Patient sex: F
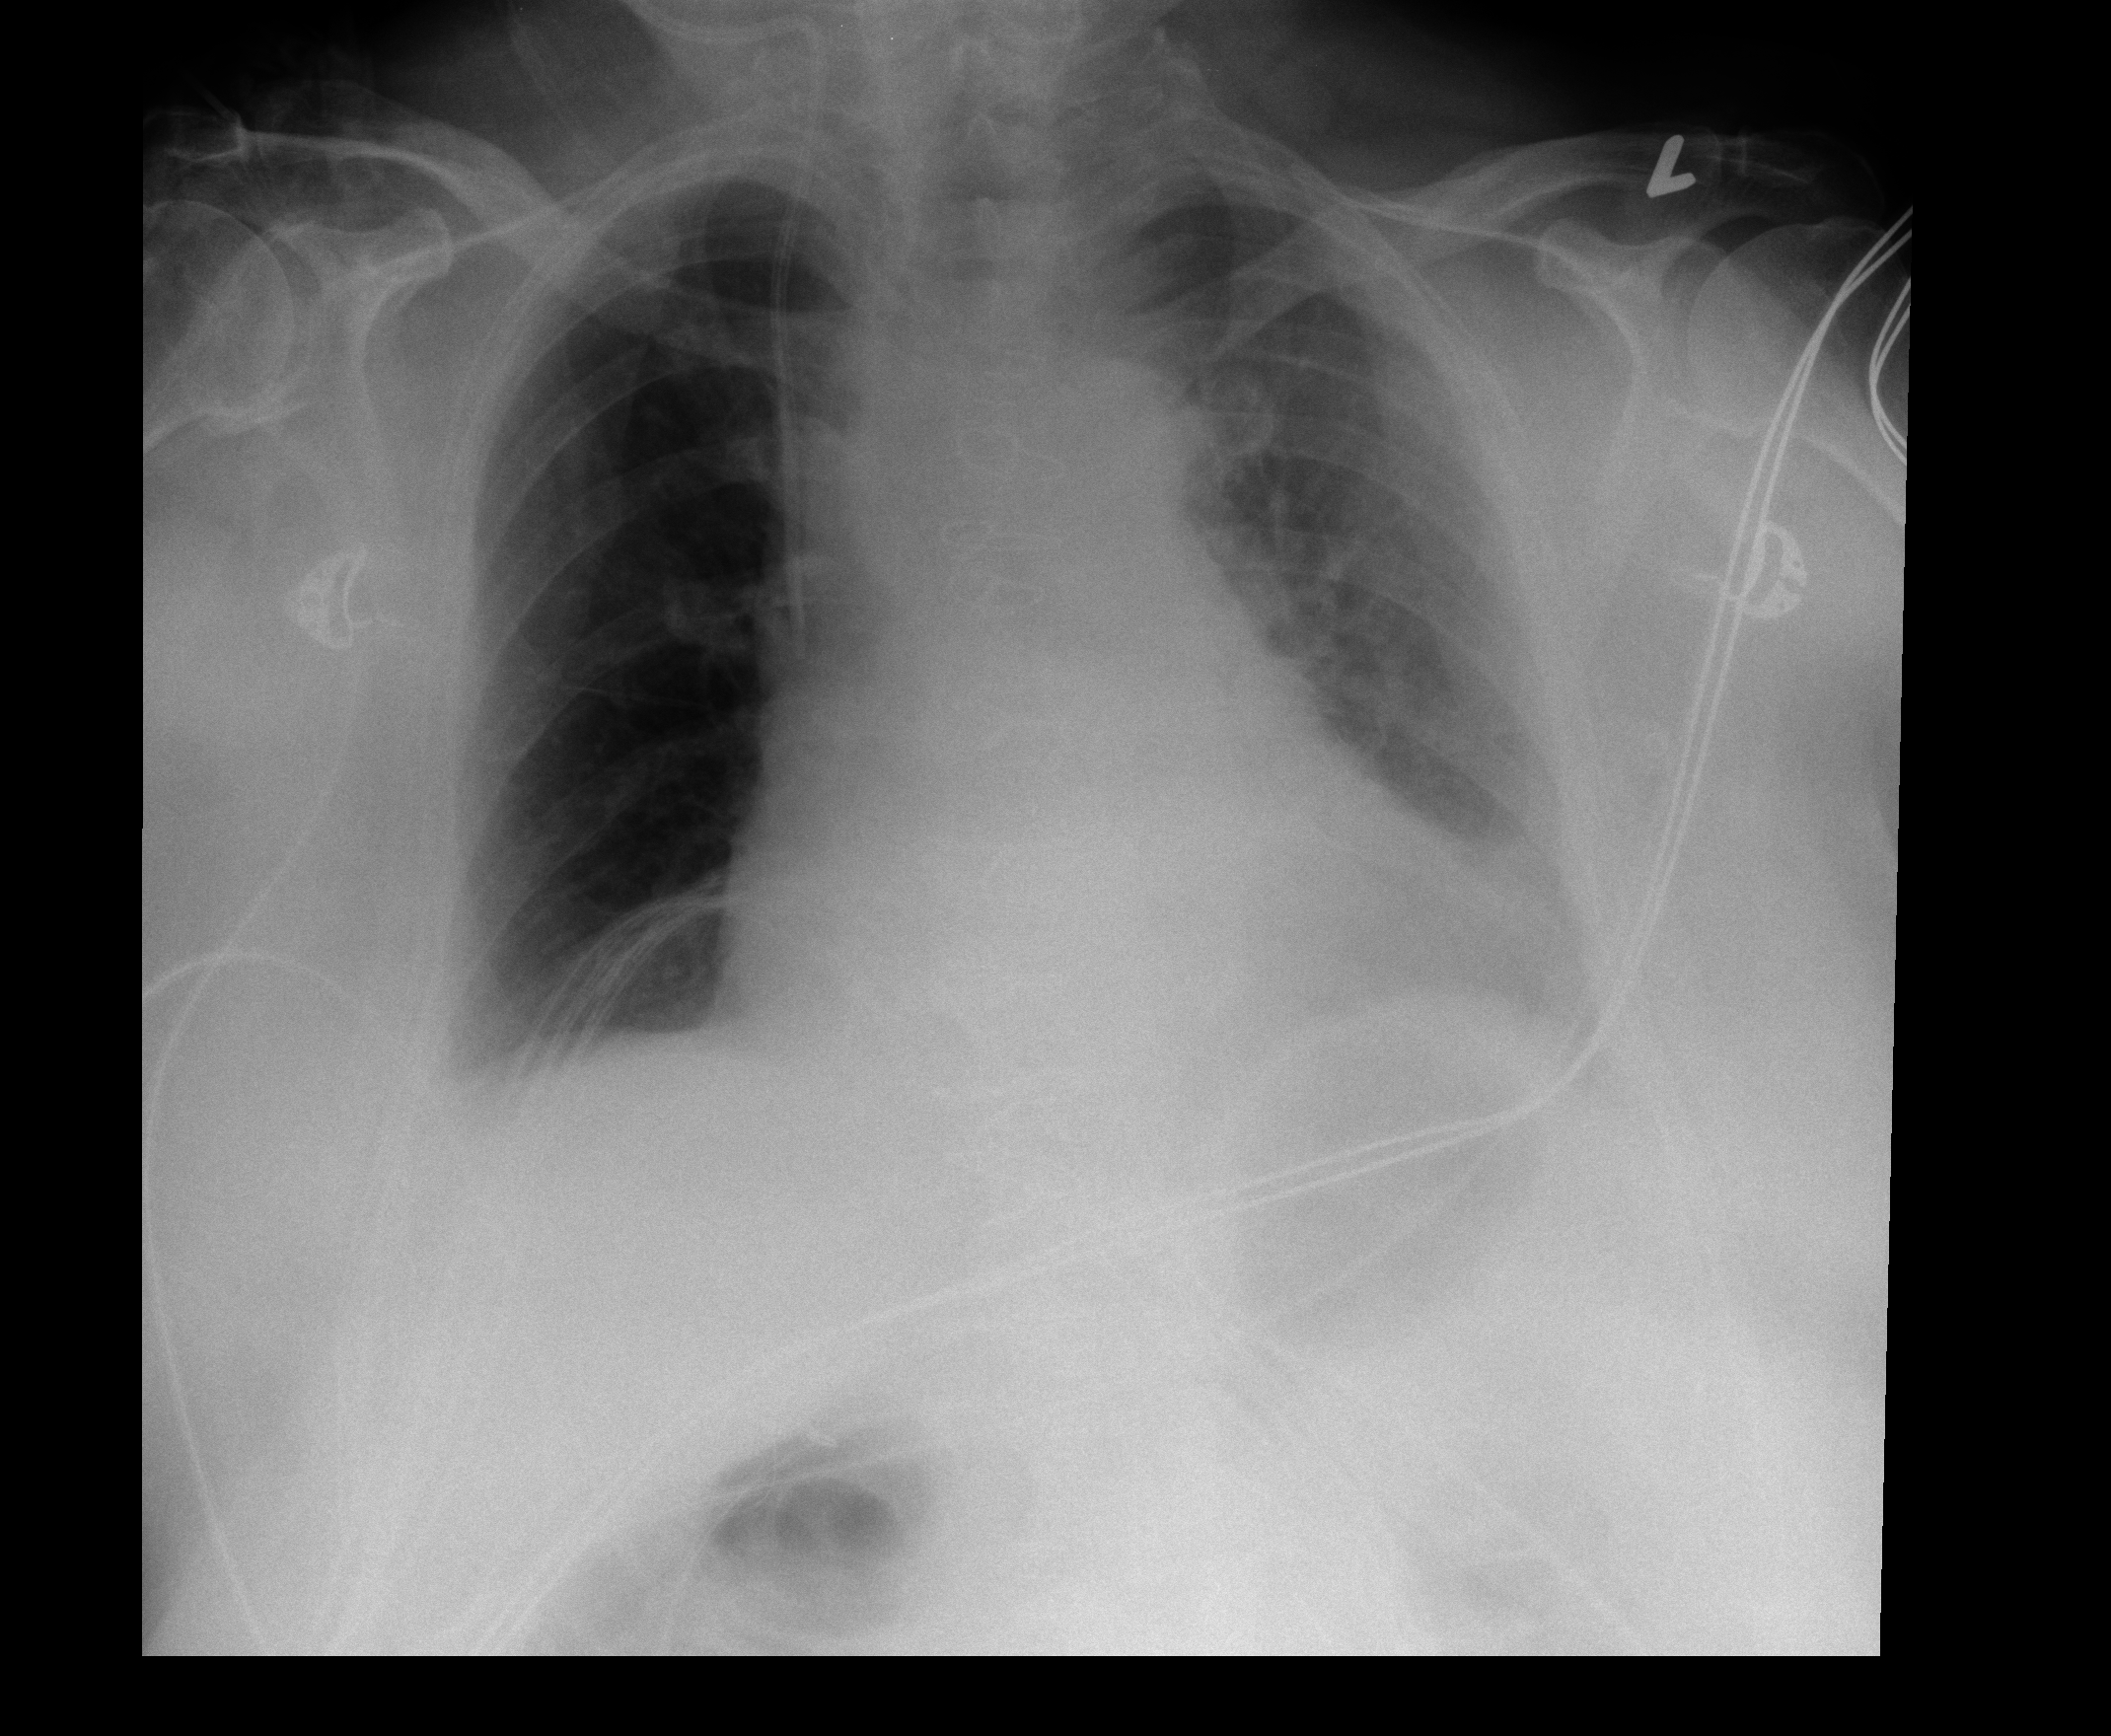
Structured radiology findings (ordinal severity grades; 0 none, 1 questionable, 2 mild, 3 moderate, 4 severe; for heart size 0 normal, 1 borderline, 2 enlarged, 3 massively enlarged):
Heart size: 2
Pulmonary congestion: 2
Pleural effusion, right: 0
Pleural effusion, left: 2
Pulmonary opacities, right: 0
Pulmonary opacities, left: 1
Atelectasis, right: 1
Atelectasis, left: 2